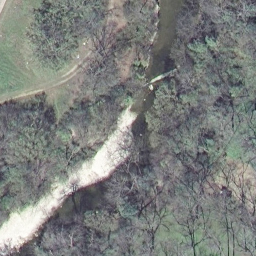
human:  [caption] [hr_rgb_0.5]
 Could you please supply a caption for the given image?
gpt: It is a river with dense forest on both banks of the river .

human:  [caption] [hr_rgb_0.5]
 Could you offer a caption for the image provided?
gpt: Green plants flourish on both banks of the river .

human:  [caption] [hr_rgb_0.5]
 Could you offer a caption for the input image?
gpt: A river with dense forest on both banks of the river .

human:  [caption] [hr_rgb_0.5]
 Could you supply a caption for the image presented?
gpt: Lots of green plants flourish on both banks of the river .

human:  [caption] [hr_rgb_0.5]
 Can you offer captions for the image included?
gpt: A river goes through a dense forest .